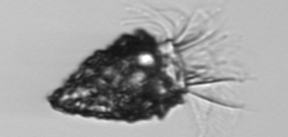
Label: Tintinnopsis